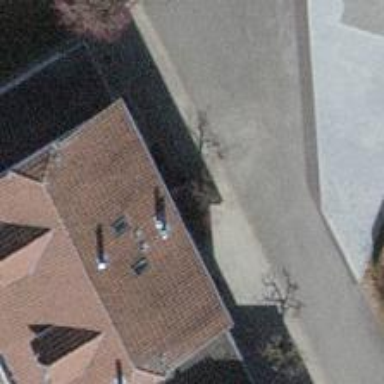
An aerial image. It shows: Terrace building.